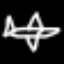
Label: airplane